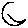
Label: moon